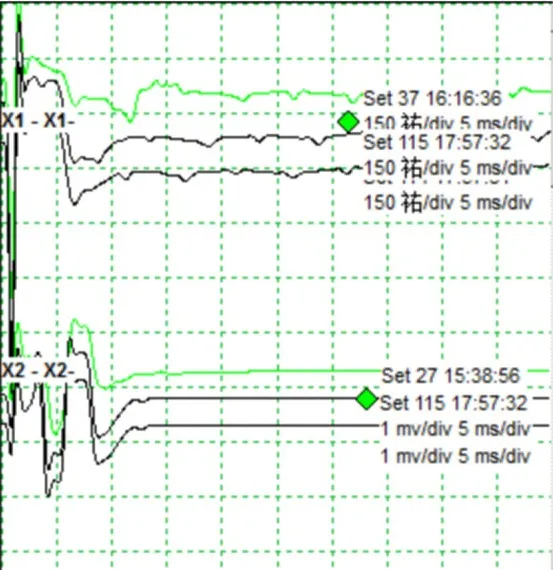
Monitoring of the lateral spread response during endovascular surgery. The LSR shows before embolization of the aneurysm (black arrow). The LSR disappears after intraoperative embolization of the aneurysm (red arrow).
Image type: electrography (emg)